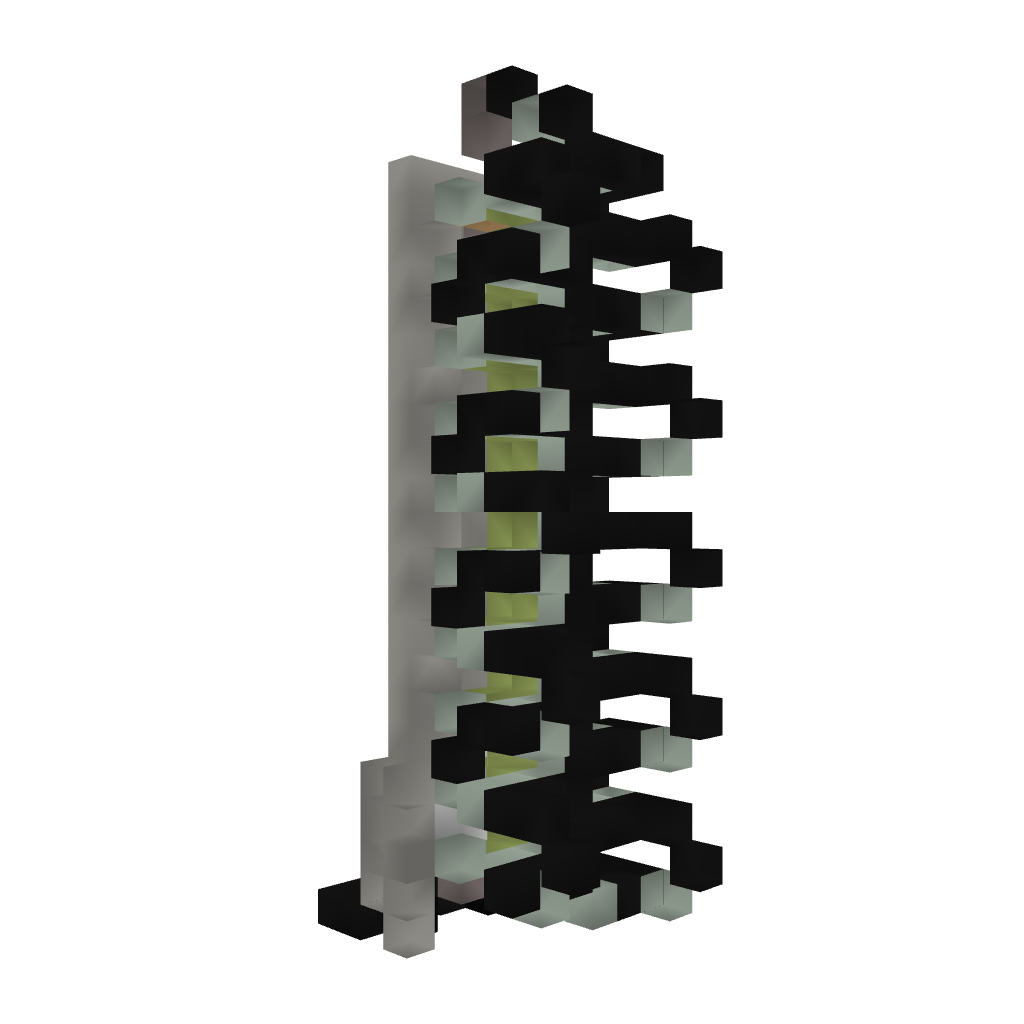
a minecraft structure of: Multiplayer Zipper Elevator